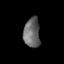
Tissue: lung
Cell type: Epithelial cells
Senescence score: 0.1946
Nuclear area (px): 473
Mean DAPI intensity: 104.744